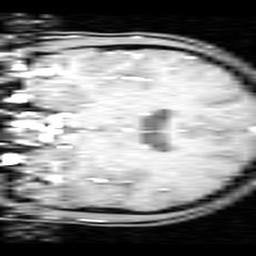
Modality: inplaneT1
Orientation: coronal
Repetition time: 0.2 s
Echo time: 0.0036 s